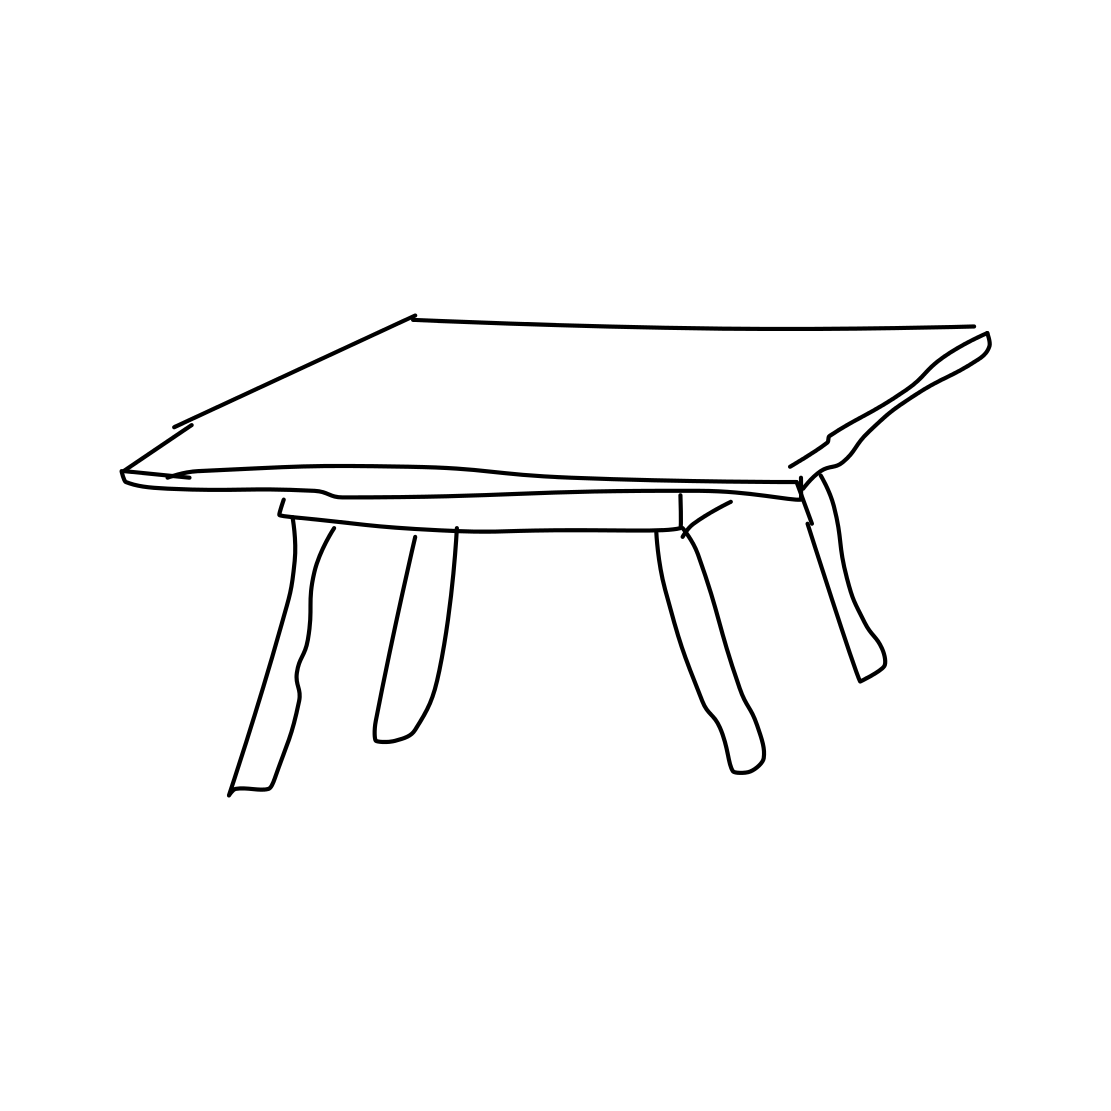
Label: table